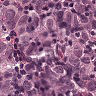
Metastatic tissue present: yes